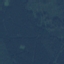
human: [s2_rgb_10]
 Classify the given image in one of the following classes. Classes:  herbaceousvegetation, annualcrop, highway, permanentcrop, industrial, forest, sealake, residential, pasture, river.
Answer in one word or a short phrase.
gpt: Forest